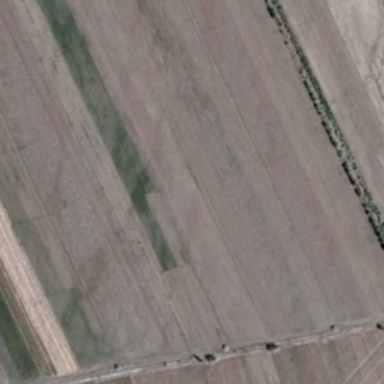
The farm is divided into different parts .